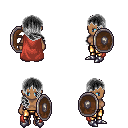
a pixel art fantasy rpg character, female body template, human, dark skin, maroon cape, gold greaves, gray right-swept hairstyle, metal boots, shield, four views (front, back, left, right), 2x2 character sprite sheet, small pixel art, hard edges, no anti-aliasing